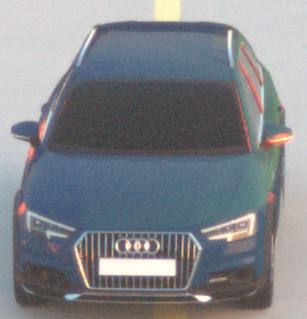
Make: Audi
Model: A4 Allroad 45 TFSI
Detailed model: A4 (B9) allroad
Model produced from: 2019/02
Model produced until: 2019/05
Doors: 5
Color: blue
Road condition: dry road
Daytime: sunrise or sunset
Contrast: medium contrast